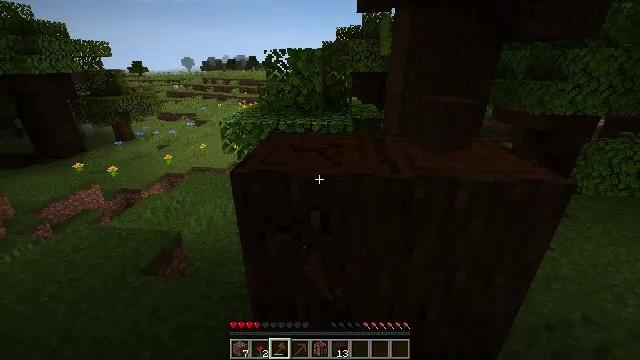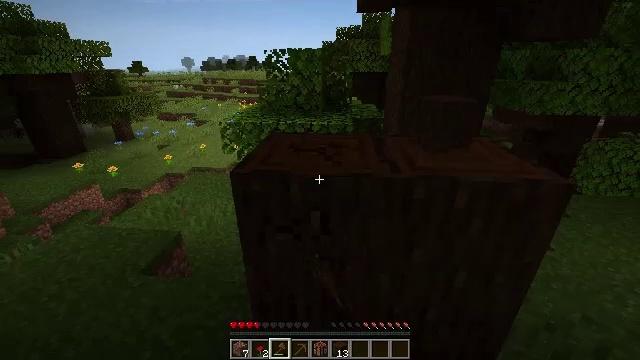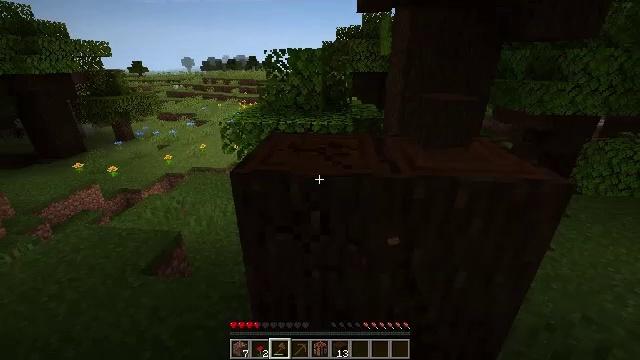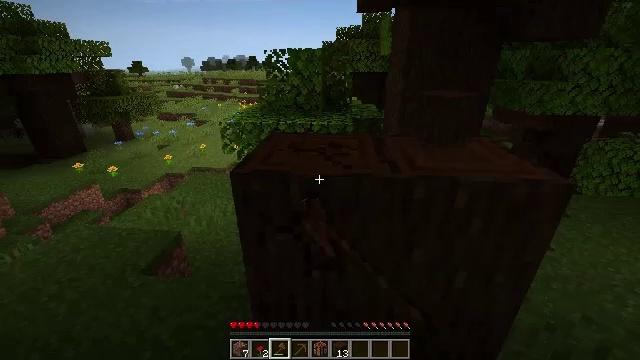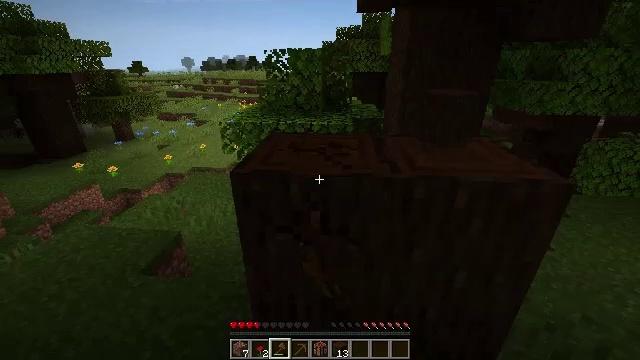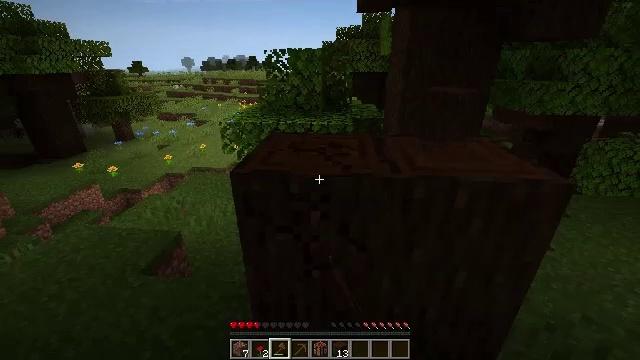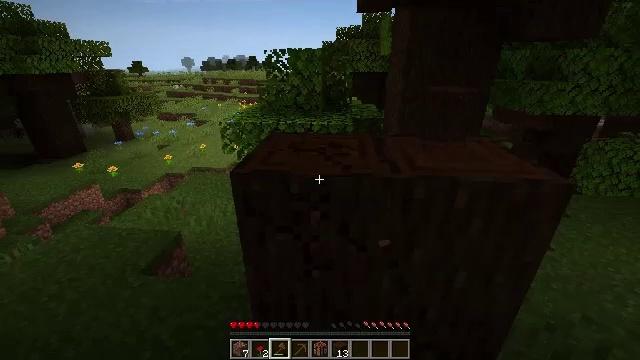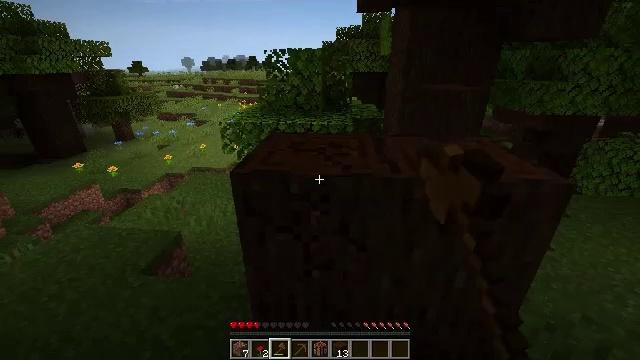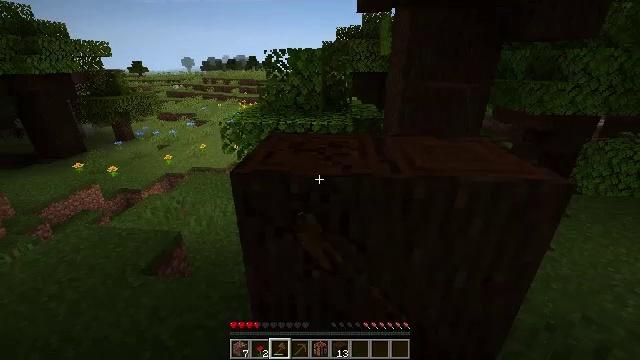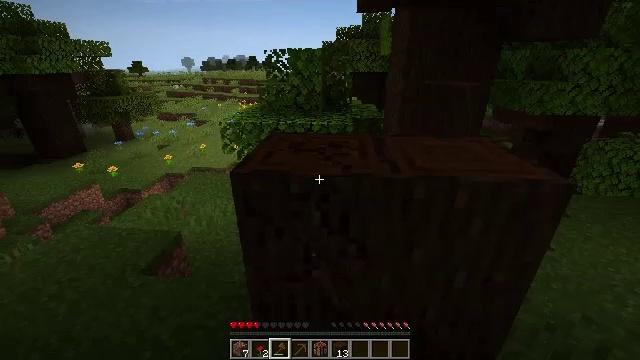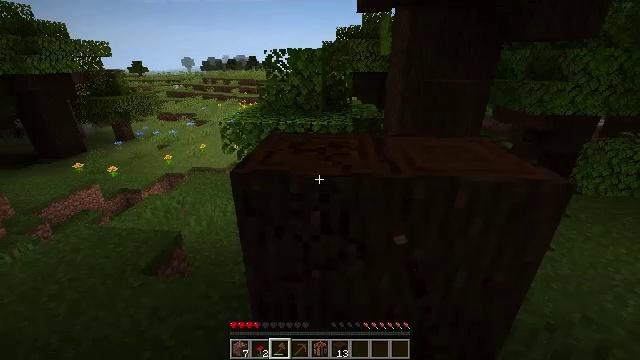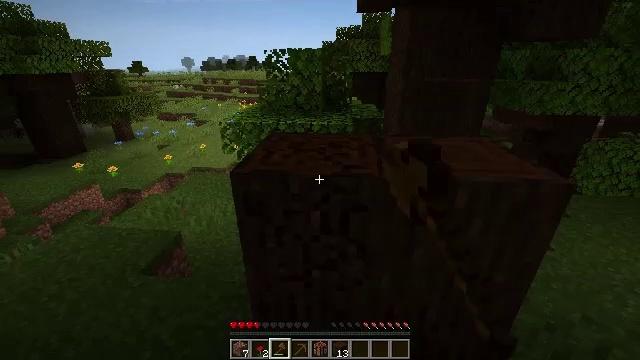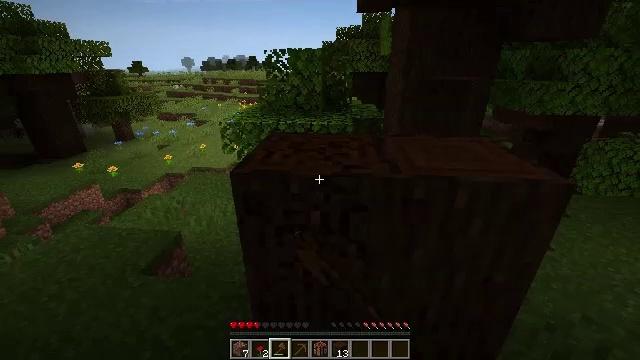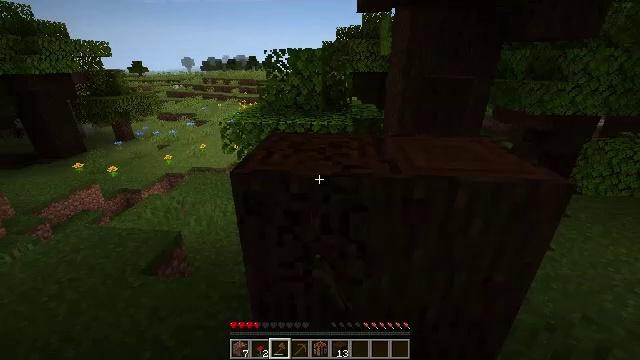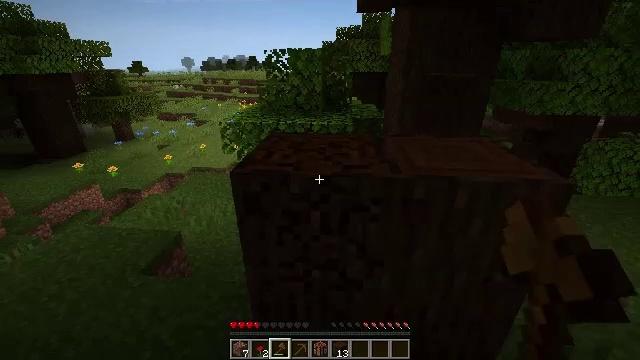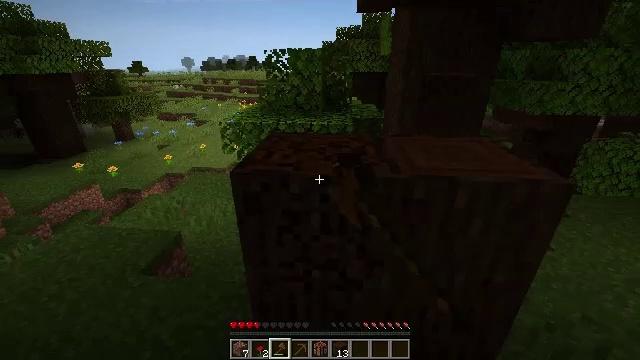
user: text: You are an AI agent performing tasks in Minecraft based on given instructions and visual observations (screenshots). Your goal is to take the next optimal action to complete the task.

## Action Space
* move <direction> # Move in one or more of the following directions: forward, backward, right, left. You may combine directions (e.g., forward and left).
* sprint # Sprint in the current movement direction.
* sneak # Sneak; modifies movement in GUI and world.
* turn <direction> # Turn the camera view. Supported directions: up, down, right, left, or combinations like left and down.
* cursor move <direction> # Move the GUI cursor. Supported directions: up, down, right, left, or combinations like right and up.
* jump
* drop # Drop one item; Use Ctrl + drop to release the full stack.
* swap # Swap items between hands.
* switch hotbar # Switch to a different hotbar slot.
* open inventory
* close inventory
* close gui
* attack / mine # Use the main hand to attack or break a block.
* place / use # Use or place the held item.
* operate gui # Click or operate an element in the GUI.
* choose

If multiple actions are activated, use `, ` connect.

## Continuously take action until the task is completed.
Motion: motion action
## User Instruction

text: Harvest dark oak log for resources.
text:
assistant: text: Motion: attack / mine
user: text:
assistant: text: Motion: attack / mine
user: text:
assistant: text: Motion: attack / mine
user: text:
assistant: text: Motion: attack / mine
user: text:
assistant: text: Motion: attack / mine
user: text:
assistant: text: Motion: attack / mine
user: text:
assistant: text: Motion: attack / mine
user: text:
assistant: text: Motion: attack / mine
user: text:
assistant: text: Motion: attack / mine
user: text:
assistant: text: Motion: attack / mine
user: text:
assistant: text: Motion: attack / mine
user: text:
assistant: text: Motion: attack / mine
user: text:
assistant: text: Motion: attack / mine
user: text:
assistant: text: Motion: attack / mine
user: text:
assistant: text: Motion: attack / mine
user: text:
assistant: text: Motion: attack / mine
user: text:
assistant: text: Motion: attack / mine
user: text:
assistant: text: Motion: attack / mine
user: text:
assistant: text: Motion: attack / mine
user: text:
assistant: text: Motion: attack / mine
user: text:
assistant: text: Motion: attack / mine
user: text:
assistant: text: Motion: attack / mine
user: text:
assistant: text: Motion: attack / mine
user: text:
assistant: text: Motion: turn down, attack / mine
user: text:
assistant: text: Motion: attack / mine
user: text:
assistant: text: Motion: attack / mine
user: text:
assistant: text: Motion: turn down, attack / mine
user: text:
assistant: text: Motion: attack / mine
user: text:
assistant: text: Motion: turn down, attack / mine
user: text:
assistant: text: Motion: turn down, attack / mine